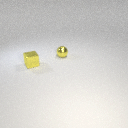
small yellow metal cube in front of small yellow metal sphere